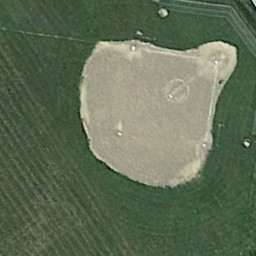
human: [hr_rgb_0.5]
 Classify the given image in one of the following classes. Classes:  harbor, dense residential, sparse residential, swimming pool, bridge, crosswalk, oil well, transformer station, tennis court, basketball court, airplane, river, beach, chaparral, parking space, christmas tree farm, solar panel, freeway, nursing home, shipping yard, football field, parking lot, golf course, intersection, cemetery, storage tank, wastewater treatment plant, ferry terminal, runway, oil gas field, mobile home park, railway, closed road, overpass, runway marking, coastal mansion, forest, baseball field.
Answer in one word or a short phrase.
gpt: baseball field